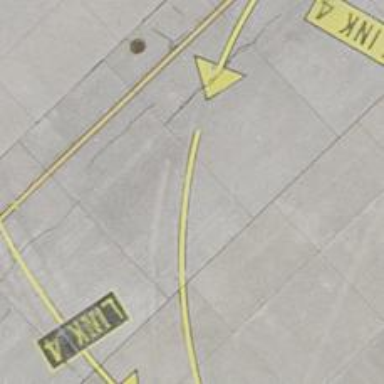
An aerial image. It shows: View of taxiway at the airport.